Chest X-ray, AP view. Patient: 63 years old, sex M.
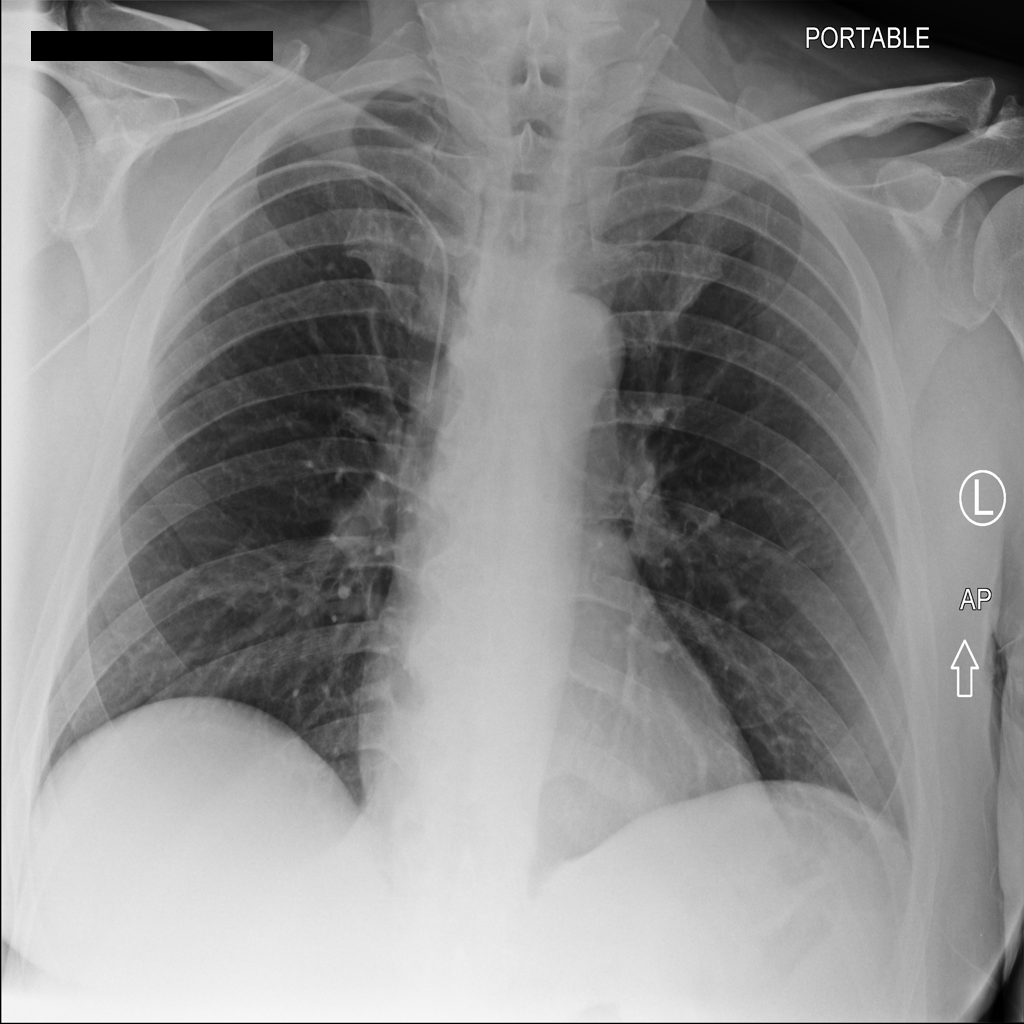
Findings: Infiltration